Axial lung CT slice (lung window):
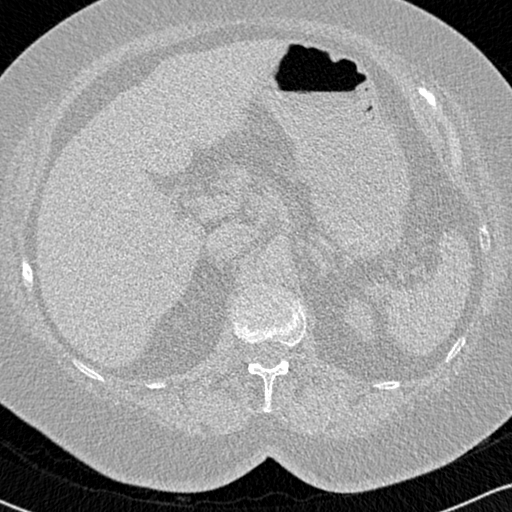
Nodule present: no